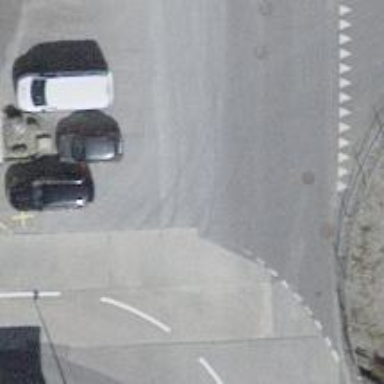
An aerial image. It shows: Lift gate barrier.